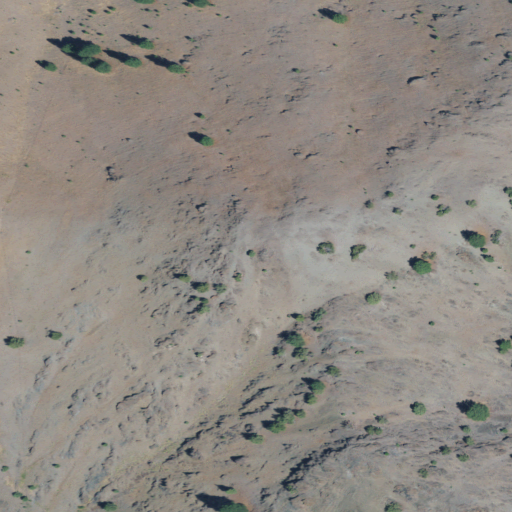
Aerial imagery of mountain in Oregon named Horseshoe Butte containing shrub and grassland